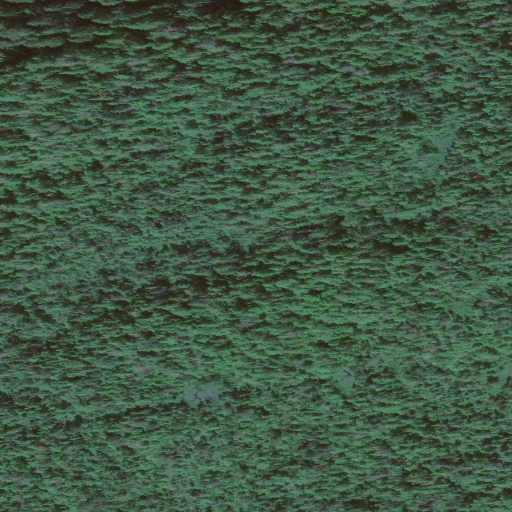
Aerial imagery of island in Alaska named Winstanley Island containing only unknown